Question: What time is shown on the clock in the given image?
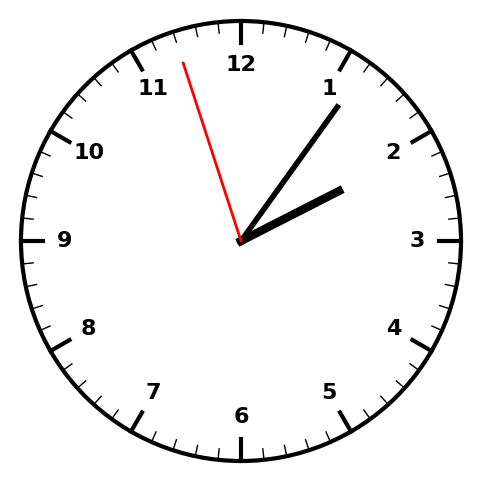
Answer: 02:05:57